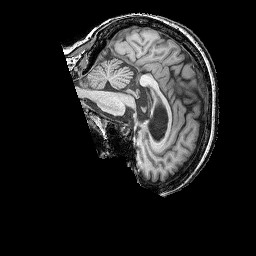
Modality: T1w
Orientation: sagittal
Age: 74
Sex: female
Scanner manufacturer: siemens
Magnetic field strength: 3 T
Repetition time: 2.25 s
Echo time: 0.00411 s